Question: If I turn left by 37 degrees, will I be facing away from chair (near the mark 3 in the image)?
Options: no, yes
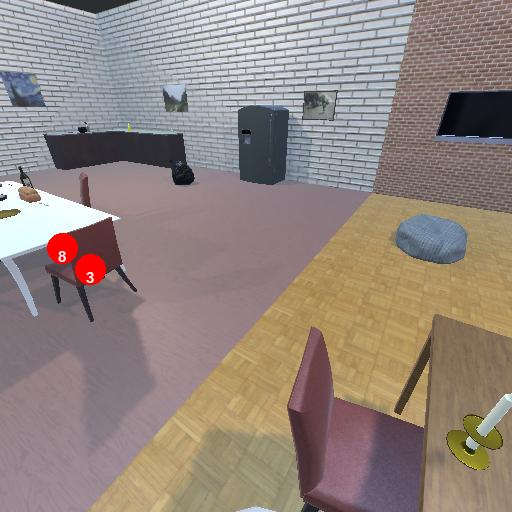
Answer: no